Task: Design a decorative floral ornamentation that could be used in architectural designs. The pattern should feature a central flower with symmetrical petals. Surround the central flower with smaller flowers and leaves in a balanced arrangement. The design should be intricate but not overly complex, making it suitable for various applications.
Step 197:
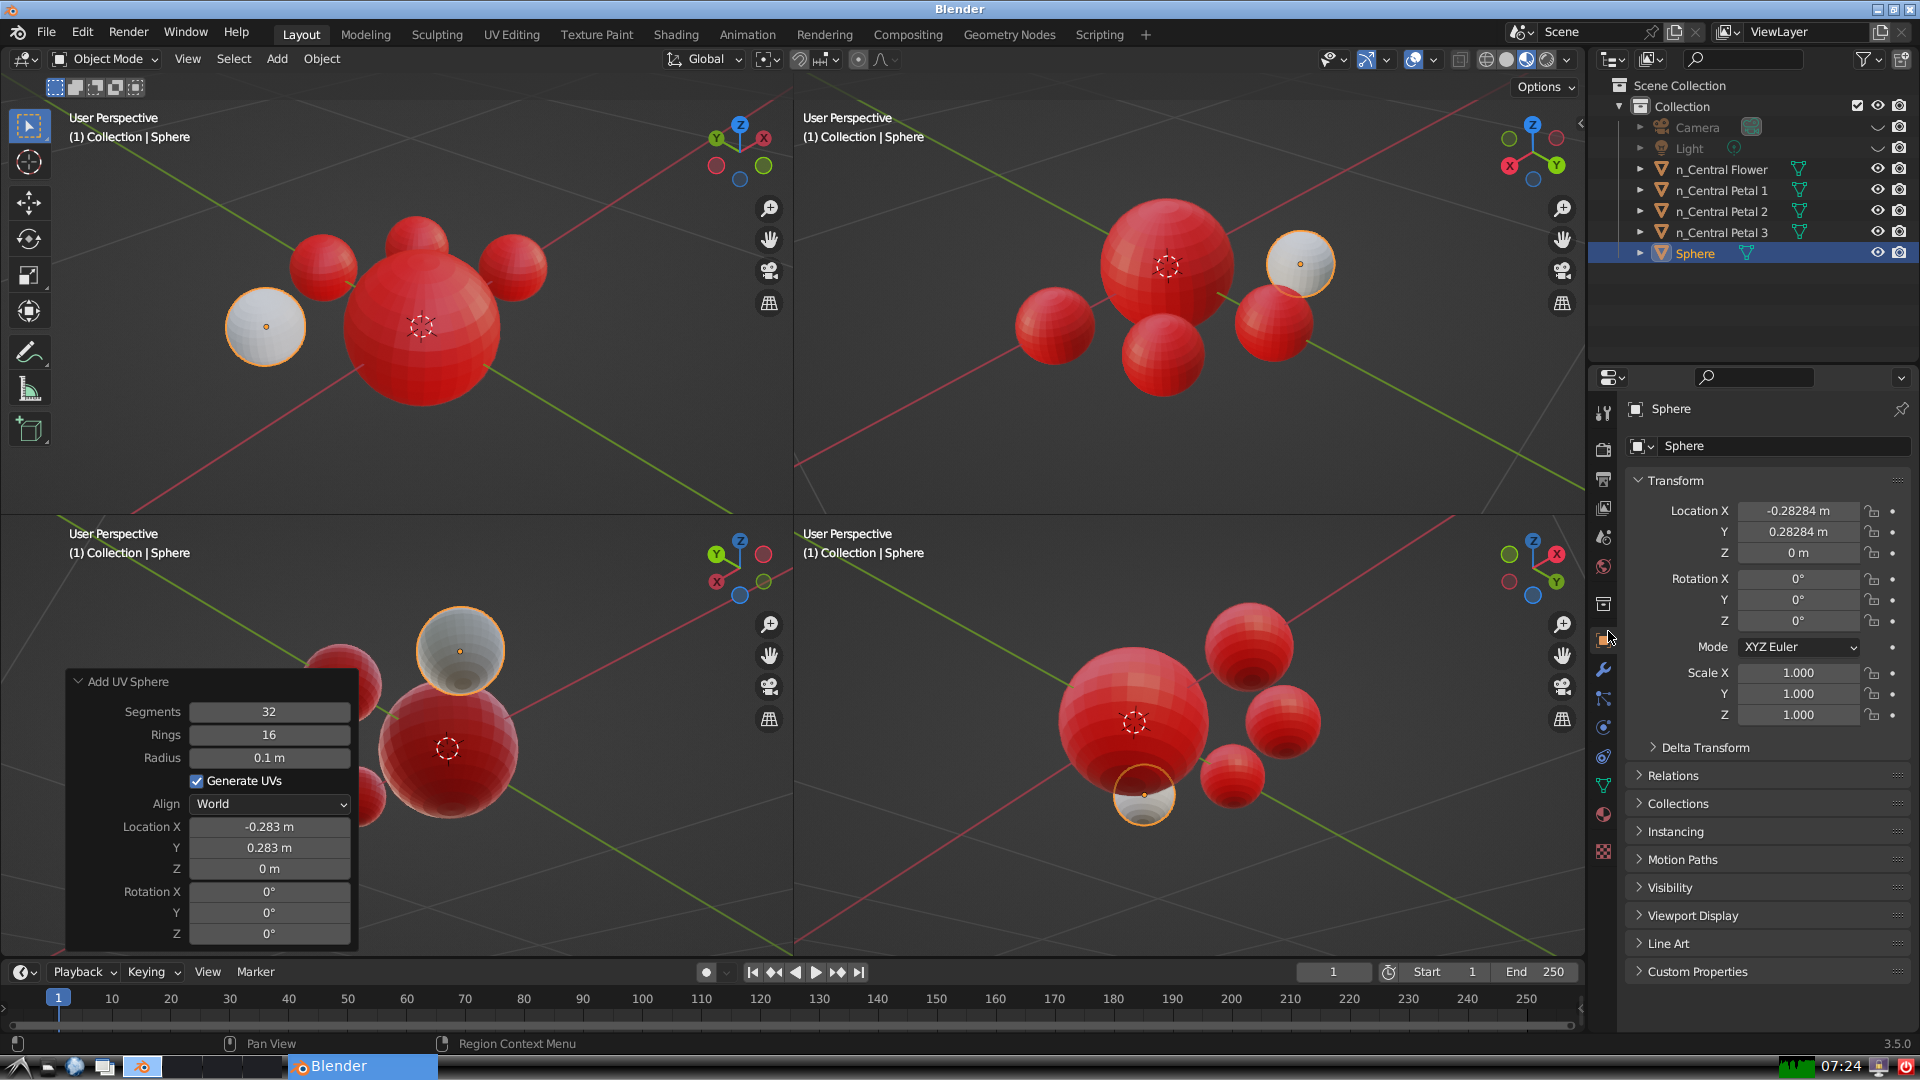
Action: {"mouse_move": [1732, 445]}